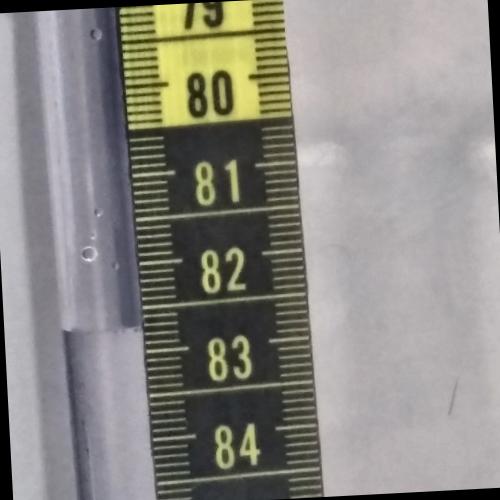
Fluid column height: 82.7 cm